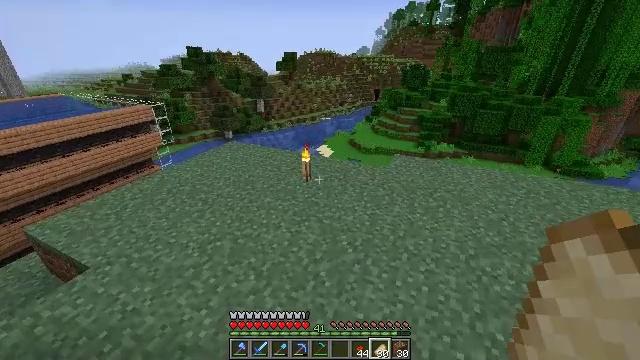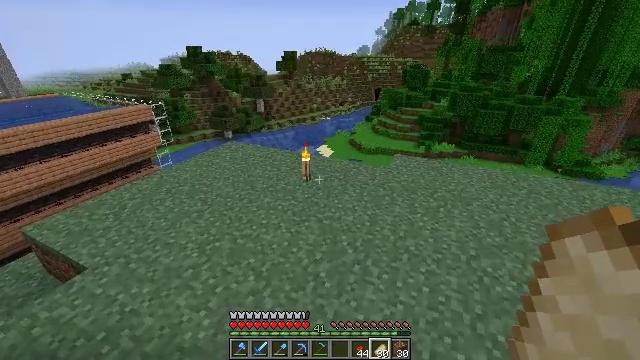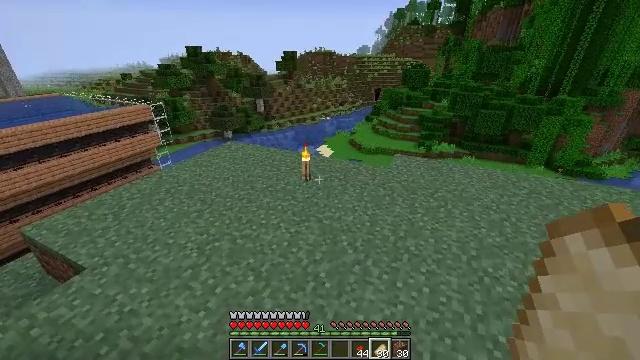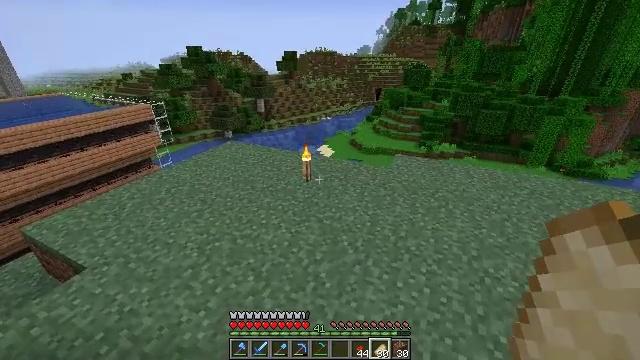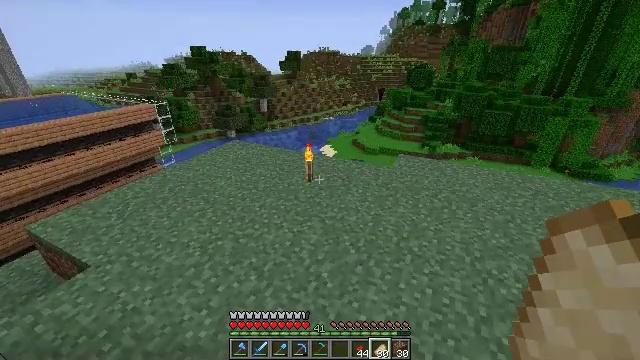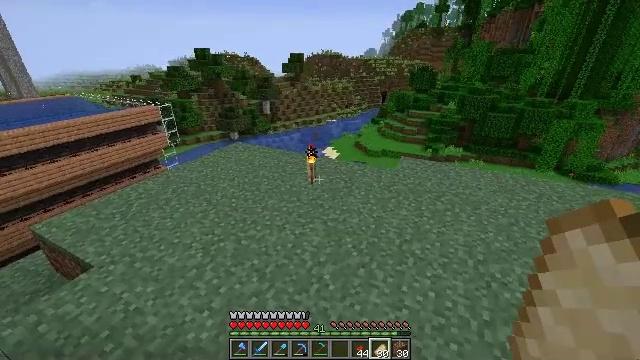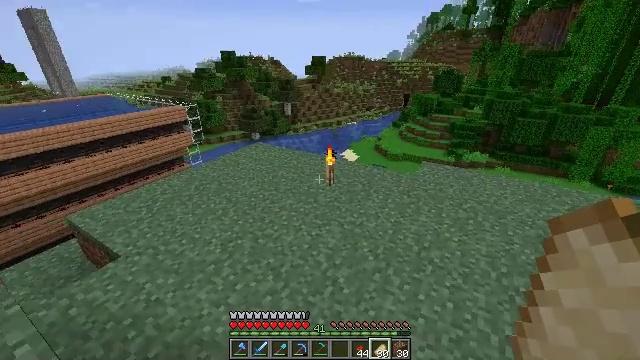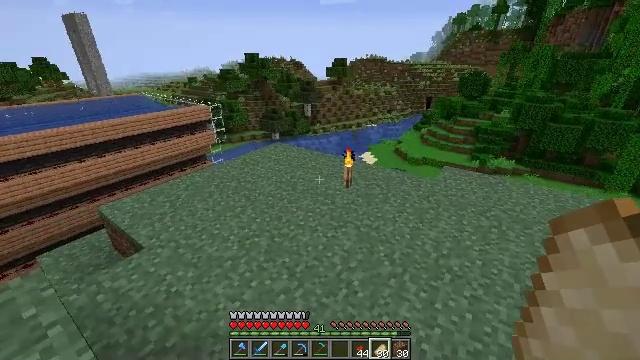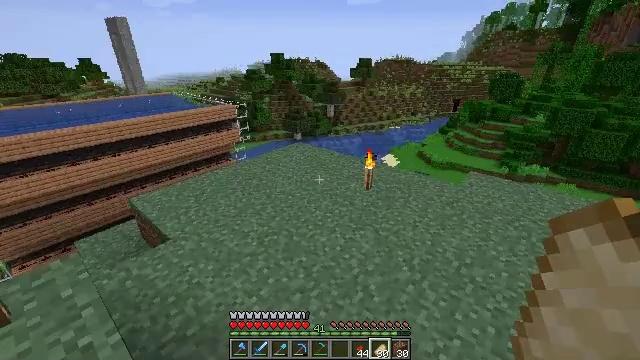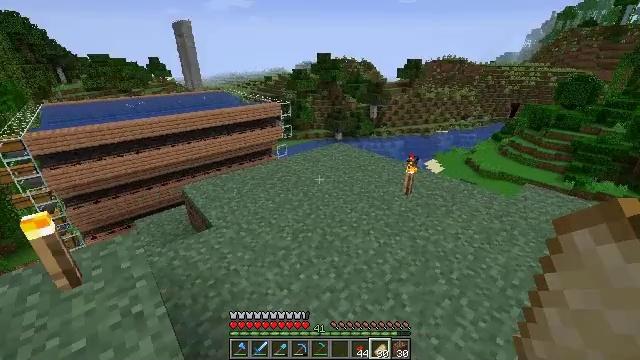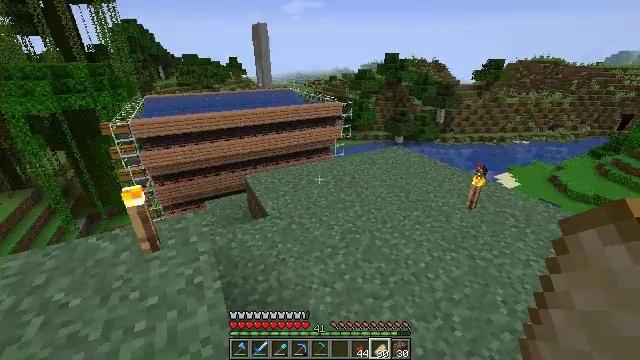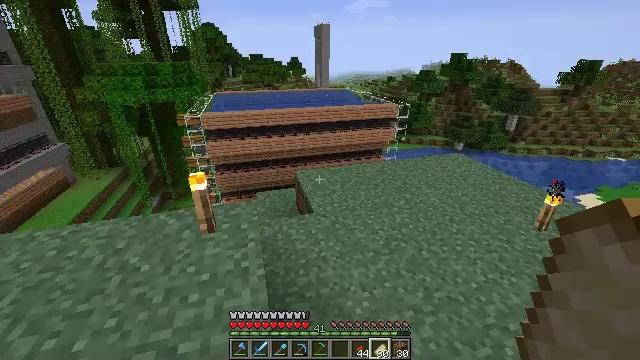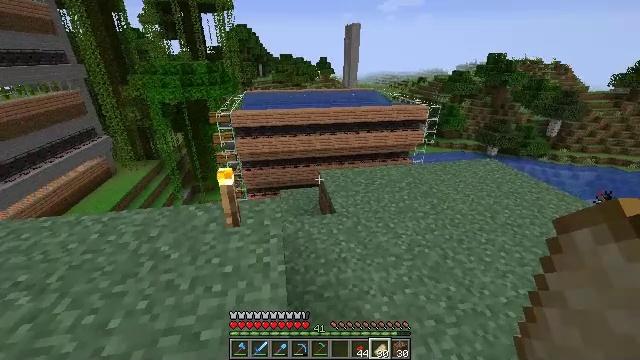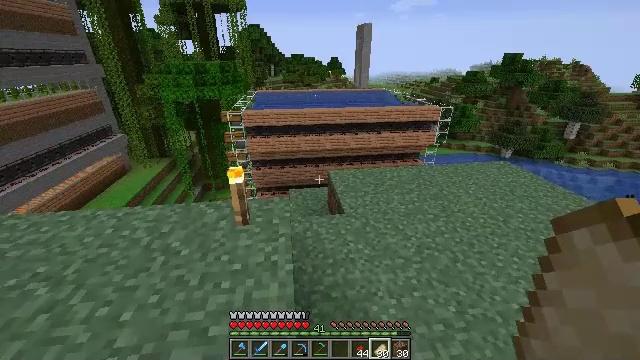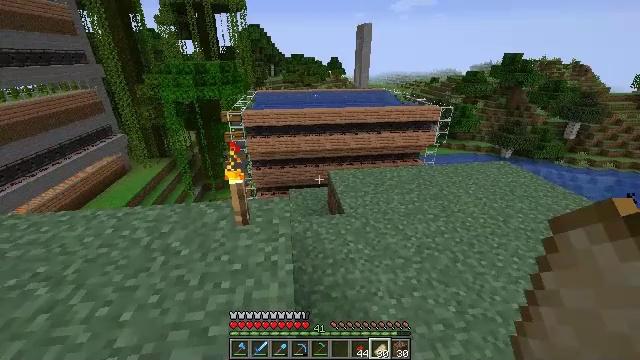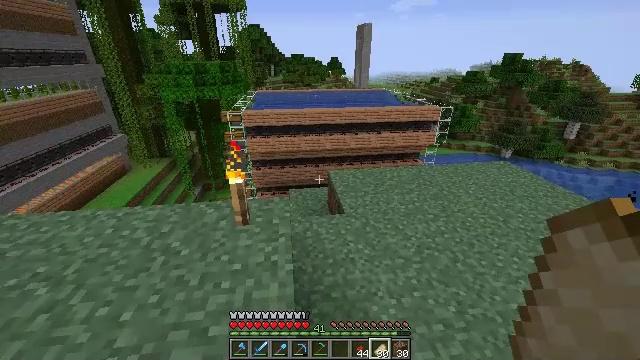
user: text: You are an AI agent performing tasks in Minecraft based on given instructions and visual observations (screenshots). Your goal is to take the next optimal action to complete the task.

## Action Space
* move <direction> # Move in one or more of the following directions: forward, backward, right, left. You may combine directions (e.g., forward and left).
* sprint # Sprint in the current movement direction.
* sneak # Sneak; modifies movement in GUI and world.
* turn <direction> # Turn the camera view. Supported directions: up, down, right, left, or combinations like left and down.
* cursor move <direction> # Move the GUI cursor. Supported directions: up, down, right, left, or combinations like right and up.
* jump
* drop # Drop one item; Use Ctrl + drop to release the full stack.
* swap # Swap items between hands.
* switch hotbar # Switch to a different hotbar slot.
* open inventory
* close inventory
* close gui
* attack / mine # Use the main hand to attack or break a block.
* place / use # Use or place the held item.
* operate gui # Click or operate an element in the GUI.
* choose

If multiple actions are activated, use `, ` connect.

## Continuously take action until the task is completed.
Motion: motion action
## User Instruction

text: Interact with the crafting table to obtain a dried kelp block.
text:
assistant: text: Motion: no_op
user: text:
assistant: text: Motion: no_op
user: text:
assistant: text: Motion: no_op
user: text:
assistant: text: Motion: no_op
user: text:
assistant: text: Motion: no_op
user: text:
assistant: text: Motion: turn left
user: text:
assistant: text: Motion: turn left
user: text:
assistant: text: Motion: turn left
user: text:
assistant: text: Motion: turn left
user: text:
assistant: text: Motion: turn left
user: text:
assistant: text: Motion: turn left
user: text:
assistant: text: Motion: turn left
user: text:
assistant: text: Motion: turn left
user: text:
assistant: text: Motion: no_op
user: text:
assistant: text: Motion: no_op
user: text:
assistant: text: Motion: no_op
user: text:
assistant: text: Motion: no_op
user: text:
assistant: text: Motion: no_op
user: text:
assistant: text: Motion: no_op
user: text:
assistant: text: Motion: no_op
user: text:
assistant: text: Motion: no_op
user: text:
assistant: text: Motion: no_op
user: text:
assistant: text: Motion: no_op
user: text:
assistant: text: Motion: no_op
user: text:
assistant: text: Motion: no_op
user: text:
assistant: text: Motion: turn right
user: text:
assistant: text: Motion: turn right
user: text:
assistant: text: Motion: turn right
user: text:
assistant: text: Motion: turn right
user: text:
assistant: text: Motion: no_op